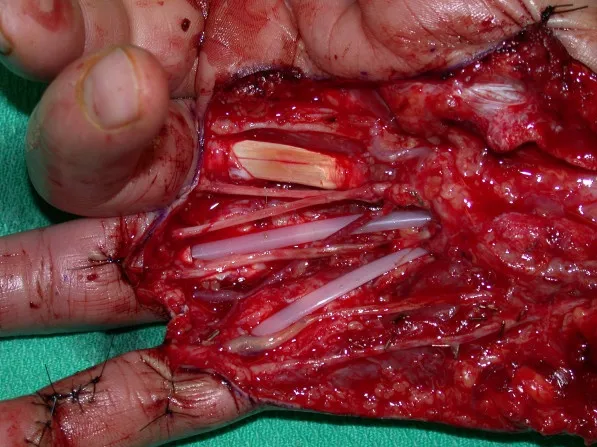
Sural nerve grafts, reversed Y-vein graft for digital revascularization of the small and ring fingers, and first-stage tendon reconstruction with silicone rod insertion is seen here. The construct was then covered with a contralateral free radial forearm flap.
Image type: medical_photograph (other_medical_photograph)